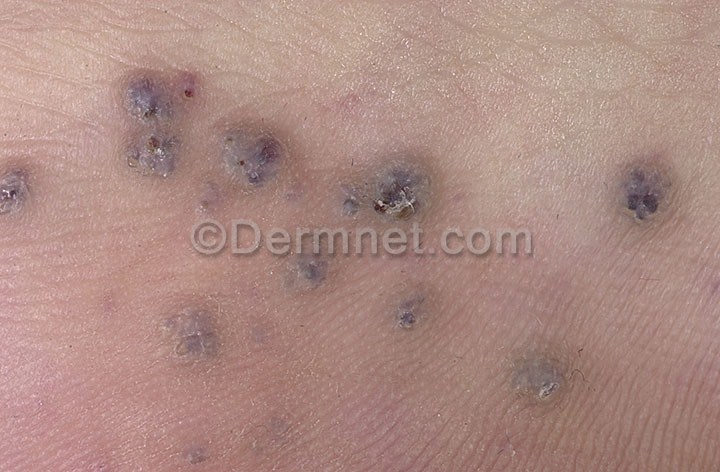
Disease: Vascular Tumors